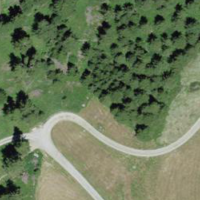
EUNIS habitat code: 26
Species observed at this site:
Campanula thyrsoides
Salvia pratensis